Interaction volume radius: 5 \u00c5
Interaction volume height: 20 \u00c5
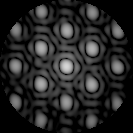
Disorder parameter: 0.1701